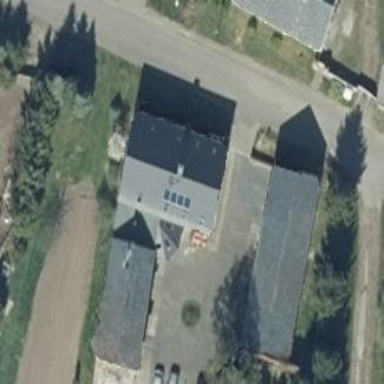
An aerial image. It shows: House with flat roof.